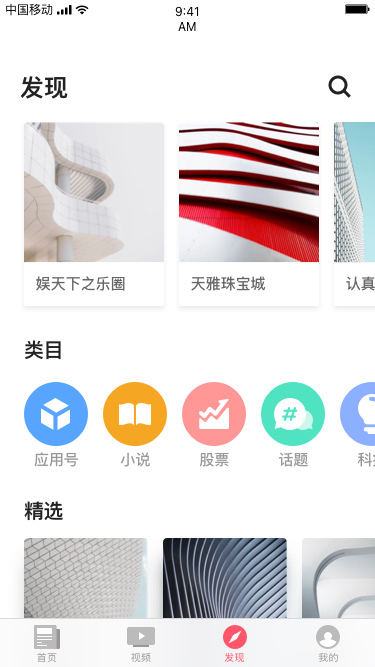
Text in this UI design:
发现
娱天下之乐圈
天雅珠宝城
认真你就书了
类目
应用号
小说
股票
话题
科技
精选